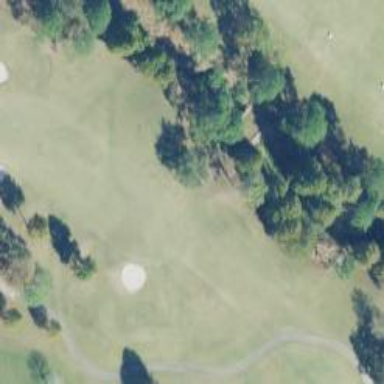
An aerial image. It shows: View of golf hole.